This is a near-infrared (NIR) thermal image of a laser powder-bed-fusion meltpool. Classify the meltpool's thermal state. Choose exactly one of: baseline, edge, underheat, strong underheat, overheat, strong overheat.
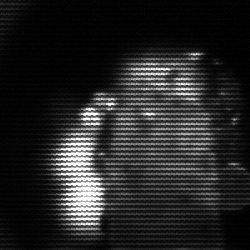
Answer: strong underheat